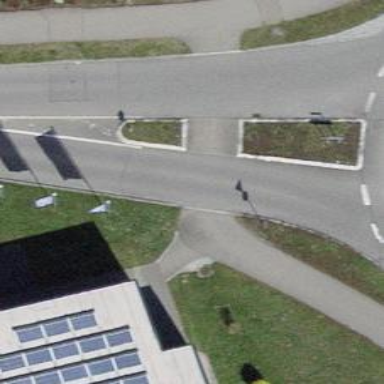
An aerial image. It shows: Unmarked crossing on the road.